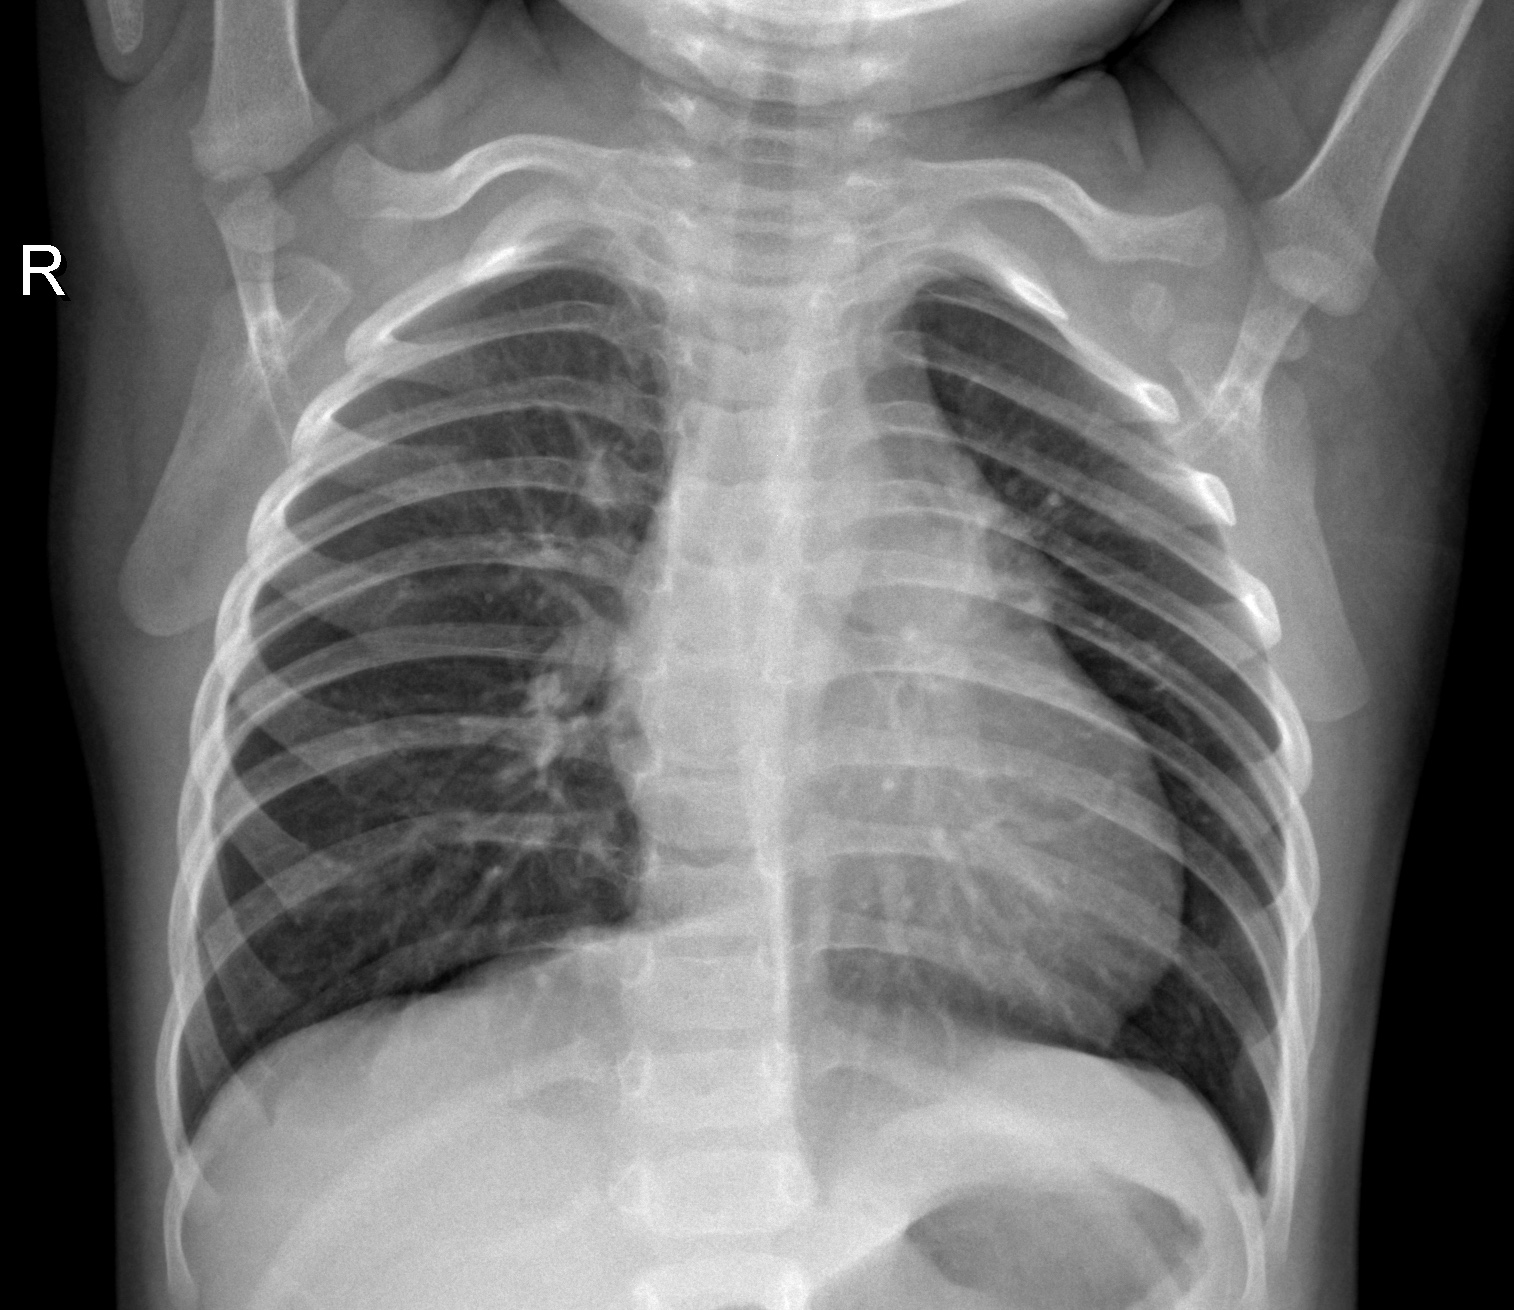
Diagnosis: NORMAL